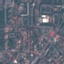
Land use / land cover: Residential